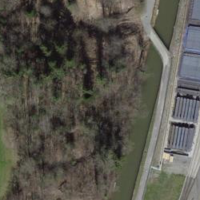
EUNIS habitat code: 53
Species observed at this site:
Prunus spinosa